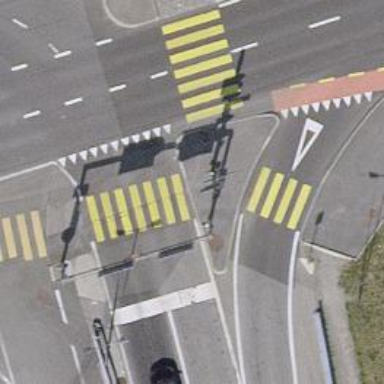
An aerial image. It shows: Traffic calming island.